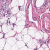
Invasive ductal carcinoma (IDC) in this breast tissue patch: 0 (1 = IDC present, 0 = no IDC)